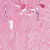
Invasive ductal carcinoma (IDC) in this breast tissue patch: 0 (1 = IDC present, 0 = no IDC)